Question: I want to store value of 'EditText'(which is in 'AlertDialog') field in 'SharedPreference'. Its showing 'NullPointerException' on this line 'SharedPreferences.Editor editor = sp.edit();' **NOTE: code is working without SharedPreferences **
'''
private void myDialog() {
// TODO Auto-generated method stub
LayoutInflater inflater = LayoutInflater.from(getApplicationContext());
View view = inflater.inflate(R.layout.cus_dialog, null);
AlertDialog.Builder ab = new AlertDialog.Builder(this);
ab.setView(view);
final EditText input = (EditText) view.findViewById(R.id.etValue);
ab.setCancelable(false);
ab.setPositiveButton("Send", new DialogInterface.OnClickListener() {
@Override
public void onClick(DialogInterface dialog, int which) {
String s = input.getText().toString();
SharedPreferences.Editor editor = sp.edit();
editor.putString("A", s);
editor.commit();
Toast.makeText(getApplicationContext(), "" + s,
Toast.LENGTH_SHORT).show();
}
});
ab.setNegativeButton("Cancel", new DialogInterface.OnClickListener() {
@Override
public void onClick(DialogInterface dialog, int which) {
// TODO Auto-generated method stub
dialog.cancel();
}
});
AlertDialog ad = ab.create();
ad.show();
}
'''

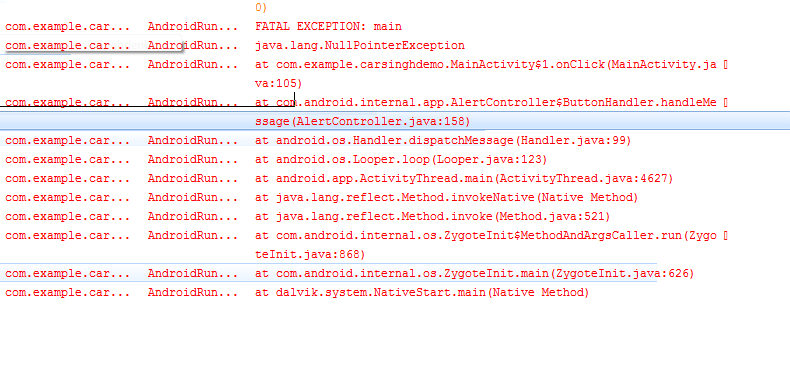
Answer: '''
SharedPreferences preferences = PreferenceManager
.getDefaultSharedPreferences(acivity.this);
SharedPreferences.Editor editor = preferences.edit();
editor.putString("a", "a");
editor.commit();
'''